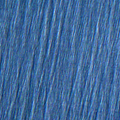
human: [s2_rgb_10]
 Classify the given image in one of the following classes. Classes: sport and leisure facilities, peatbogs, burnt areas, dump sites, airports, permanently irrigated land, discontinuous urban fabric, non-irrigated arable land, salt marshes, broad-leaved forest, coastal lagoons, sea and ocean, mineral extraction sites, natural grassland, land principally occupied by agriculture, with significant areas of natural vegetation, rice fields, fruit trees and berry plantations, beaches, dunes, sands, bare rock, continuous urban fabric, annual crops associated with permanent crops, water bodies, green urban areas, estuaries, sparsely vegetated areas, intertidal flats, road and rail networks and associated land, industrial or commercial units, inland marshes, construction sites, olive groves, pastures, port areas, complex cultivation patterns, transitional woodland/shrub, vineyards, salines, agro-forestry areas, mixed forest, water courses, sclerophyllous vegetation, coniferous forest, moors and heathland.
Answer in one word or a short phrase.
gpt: continuous urban fabric